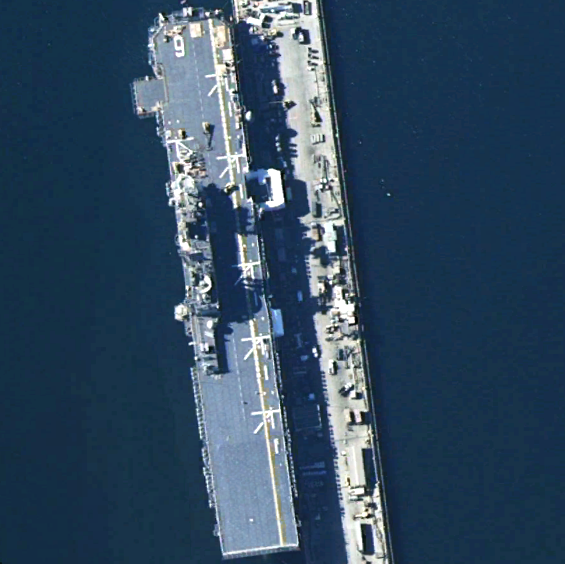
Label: assault